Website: crate-barrel
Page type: receipt
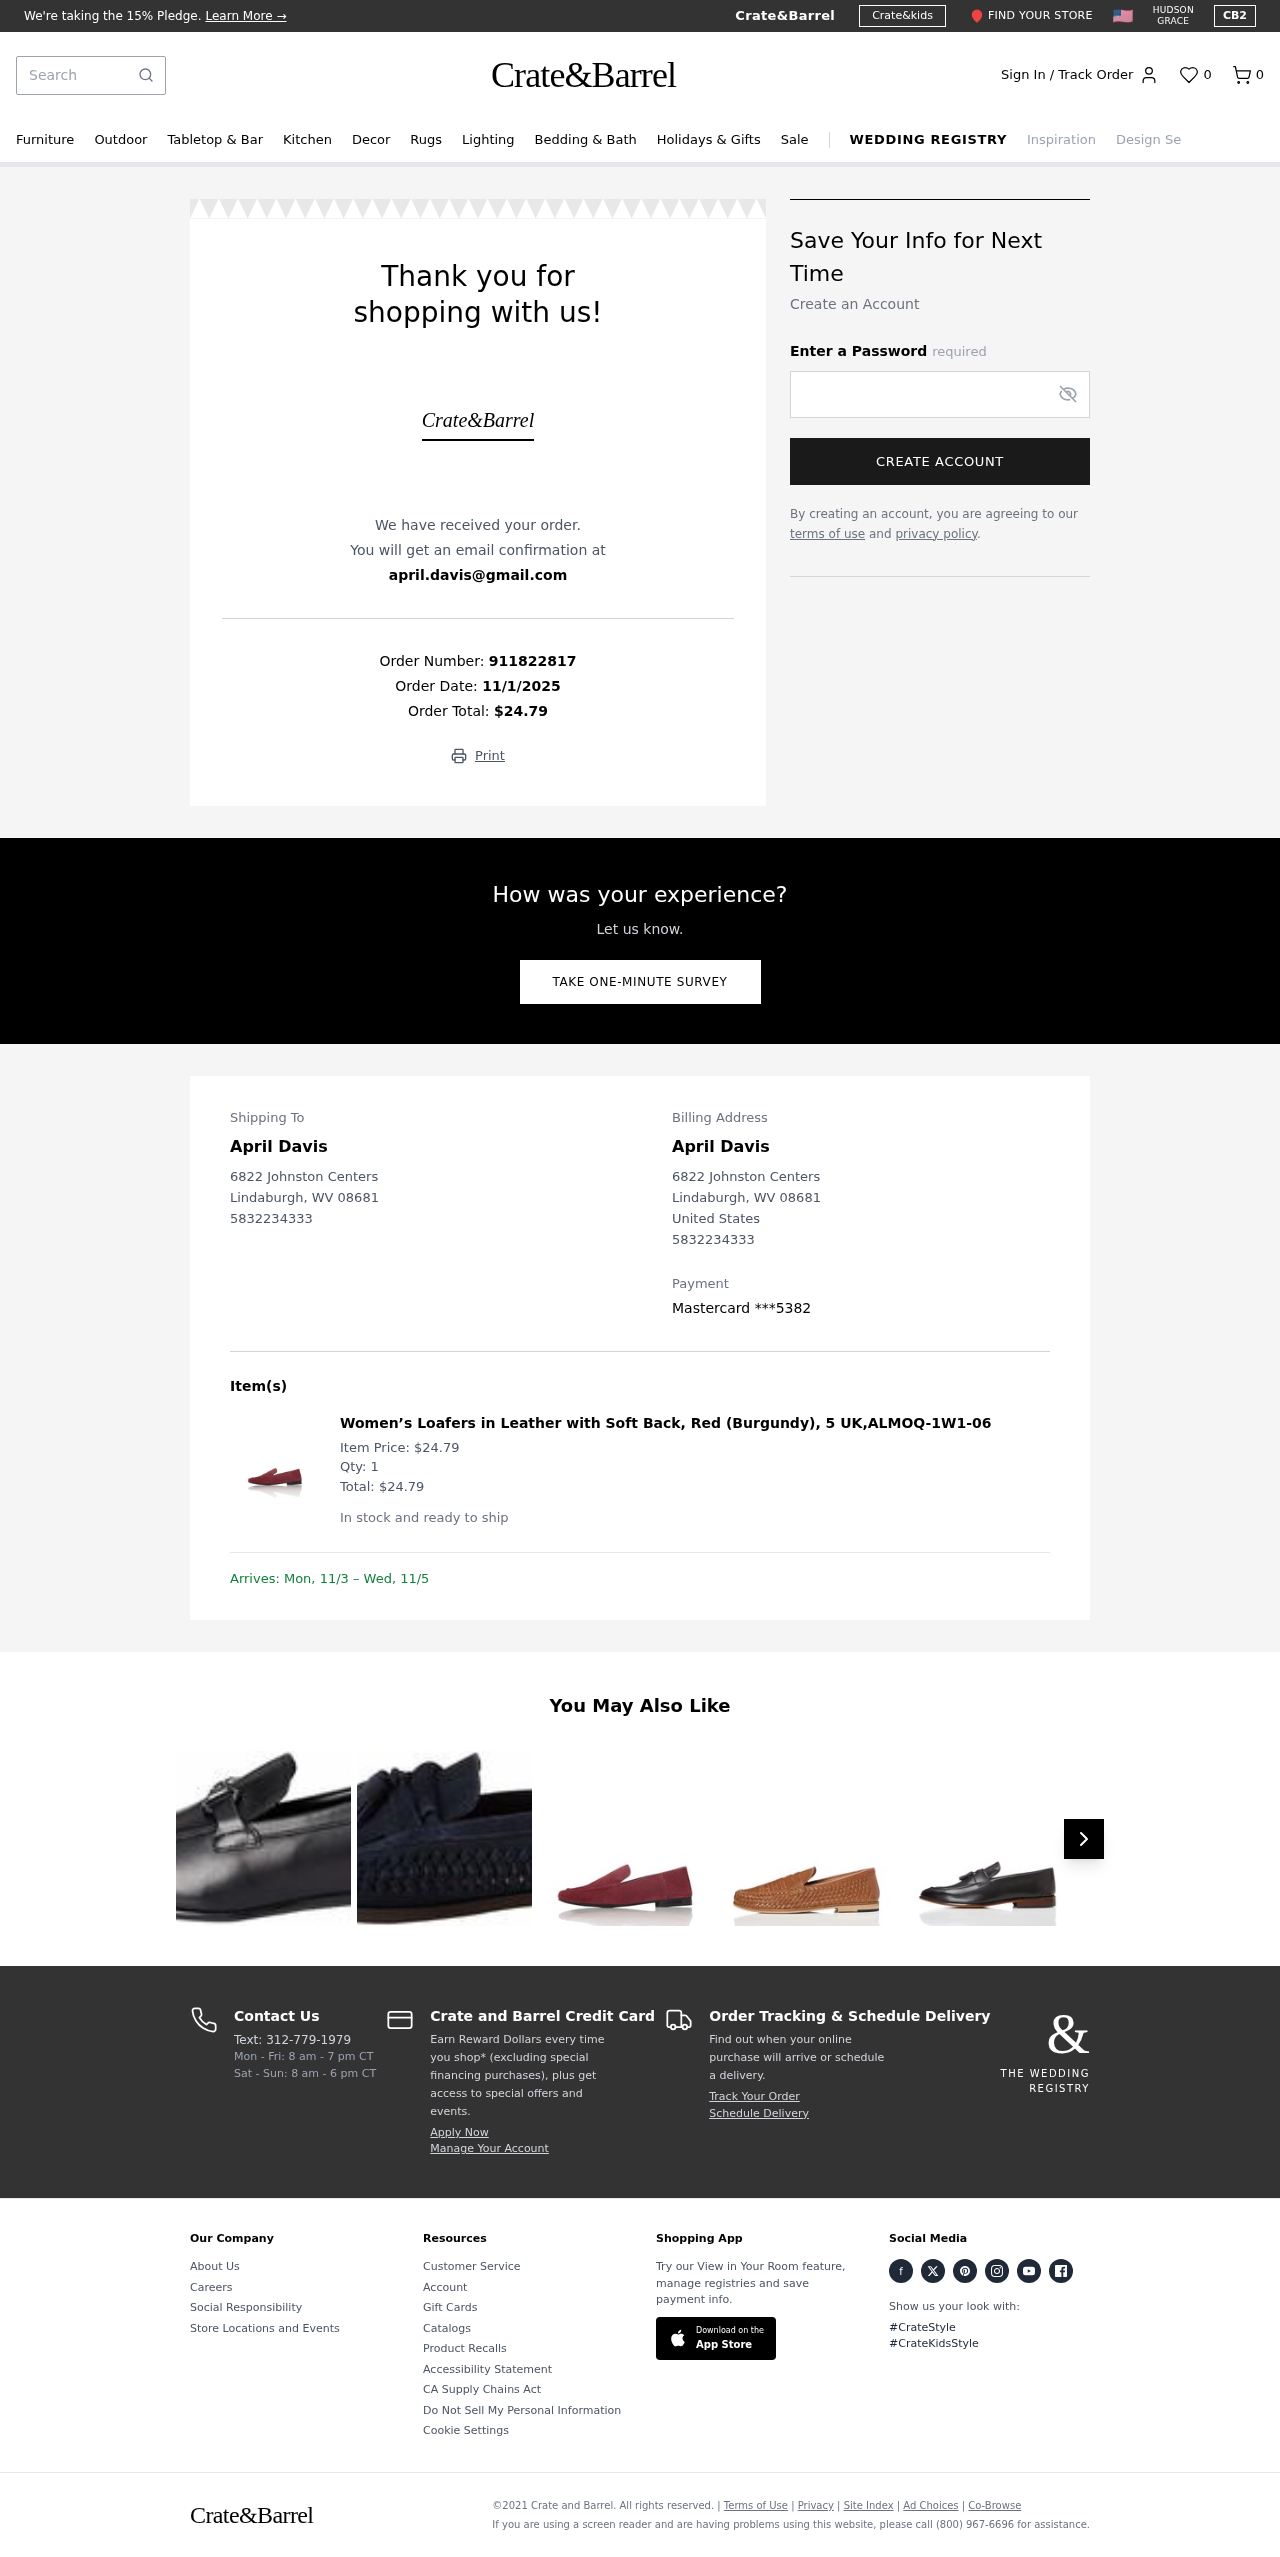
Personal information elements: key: PII_CARD_LAST4
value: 5382
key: PII_CARD_TYPE
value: Mastercard
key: PII_CITY
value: Lindaburgh
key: PII_COUNTRY
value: United States
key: PII_EMAIL
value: april.davis@gmail.com
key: PII_FULLNAME
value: April Davis
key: PII_PHONE
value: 5832234333
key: PII_POSTCODE
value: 08681
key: PII_STATE_ABBR
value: WV
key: PII_STREET
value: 6822 Johnston Centers
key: PII_FULLNAME2
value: April Davis
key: PII_CITY2
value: Lindaburgh
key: PII_STATE_ABBR2
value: WV
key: PII_POSTCODE_FULL
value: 08681
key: PII_POSTCODE_NUMERIC
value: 8681
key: PII_PHONE2
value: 5832234333
Product elements: key: PRODUCT1_NAME
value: Women’s Loafers in Leather with Soft Back, Red (Burgundy), 5 UK,ALMOQ-1W1-06
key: PRODUCT1_PRICE
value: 24.79
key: PRODUCT1_QUANTITY
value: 1
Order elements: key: ORDER_NUM_ITEMS
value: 0
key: ORDER_ID
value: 911822817
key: ORDER_DATE
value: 11/1/2025
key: ORDER_TOTAL
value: $24.79
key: ORDER_ITEM_TOTAL
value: $24.79
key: ORDER_DELIVERY_DATE
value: Mon, 11/3 – Wed, 11/5
Search elements: key: HEADER_SEARCH
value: Search
Other elements: key: FAVORITES_COUNT
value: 0